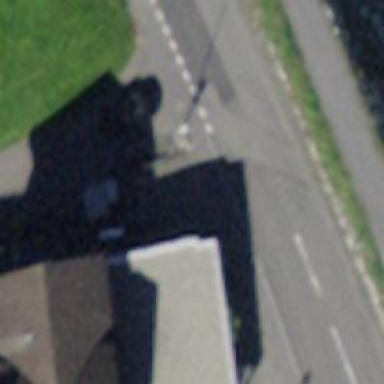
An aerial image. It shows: Post box.